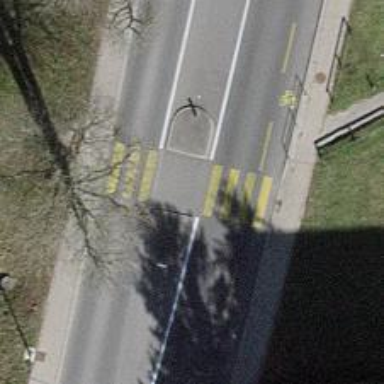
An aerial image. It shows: Uncontrolled zebra crossing on the road.